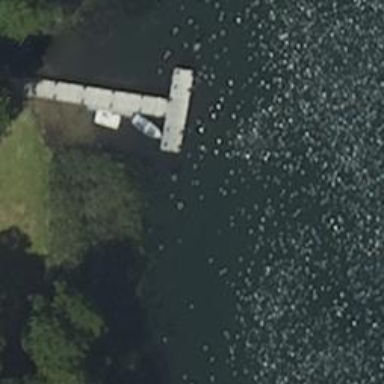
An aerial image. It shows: Man-made pier.